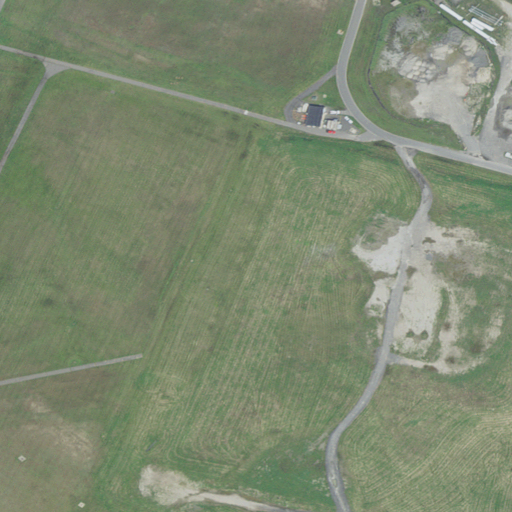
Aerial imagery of cape in Massachusetts named Governors Island containing medium intensity development, low intensity development, and high intensity development